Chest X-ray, PA view. Patient: 65 years old, sex F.
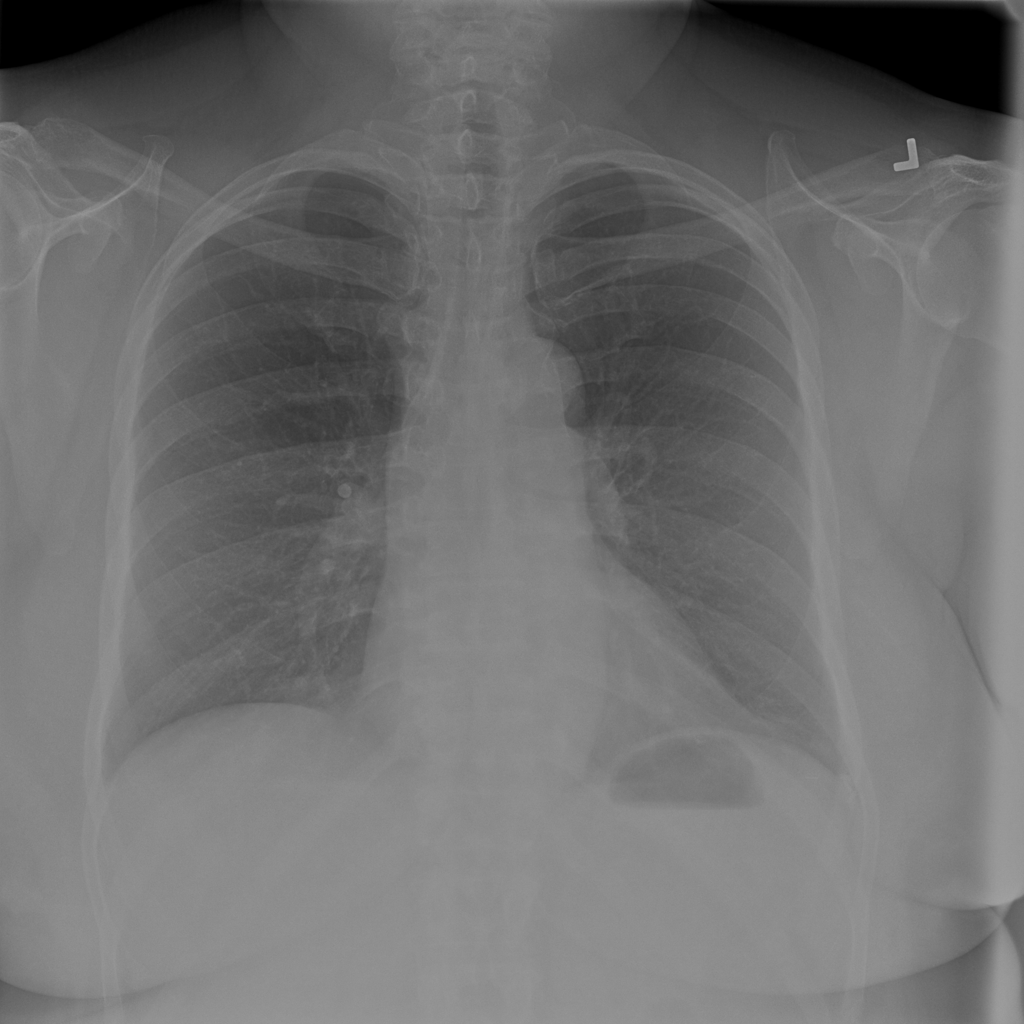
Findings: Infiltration